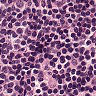
Metastatic tissue present: no